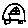
Label: car